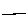
Label: line